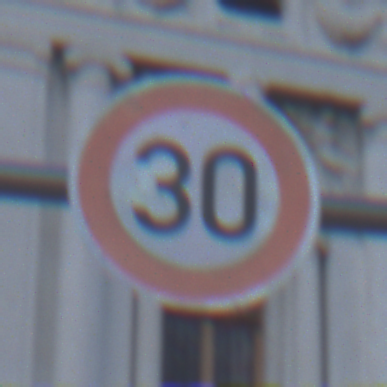
Verkehrszeichen: Geschwindigkeit30
Umgebung: Outdoor, Urban
Tageszeit: Dawn
Wetter: Clear
Licht: Natural
Jahreszeit: NotSpecified
Kontrast: LowContrast